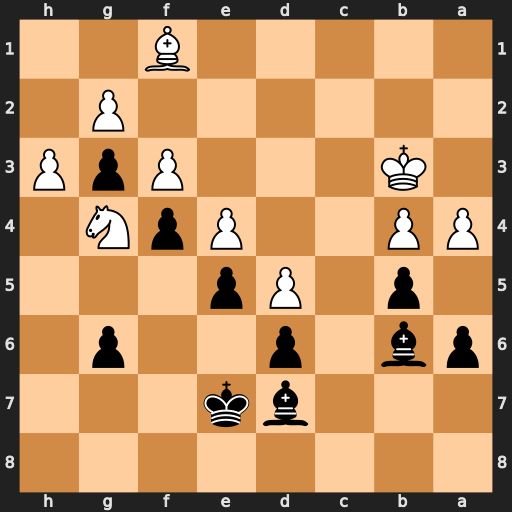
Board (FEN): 8/3bk3/pb1p2p1/1p1Pp3/PP2PpN1/1K3PpP/6P1/5B2
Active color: b
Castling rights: -
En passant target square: -
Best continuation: bxa4+ Kc2 Bb5 Bxb5 axb5